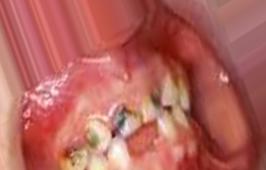
Condition: Caries